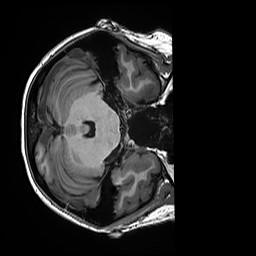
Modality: T1w
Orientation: axial
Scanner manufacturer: siemens
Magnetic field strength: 3 T
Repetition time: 2.5 s
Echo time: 0.00299 s